The picture encodes a bearing's raw vibration samples as pixel intensities in a 2-D grid. Based on the visible evidence, which condition applies: normal, inner_race, outer_race, ball?
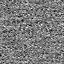
Answer: outer_race